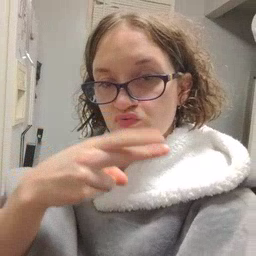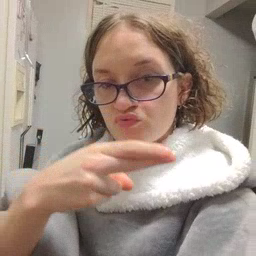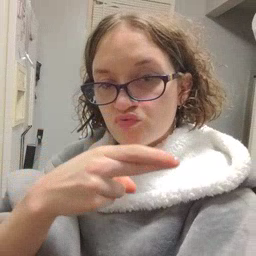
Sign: scissors